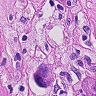
Metastatic tissue present: yes